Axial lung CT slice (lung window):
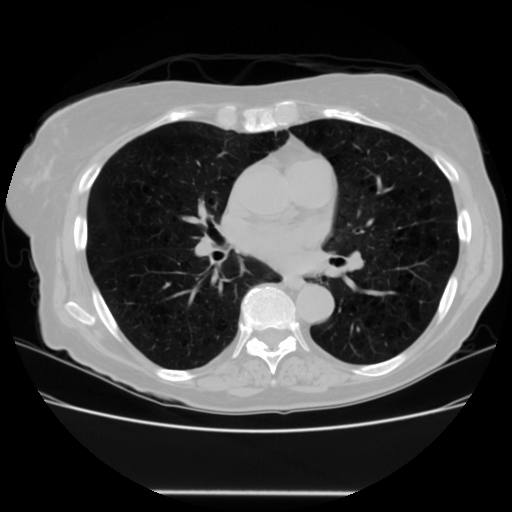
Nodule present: no